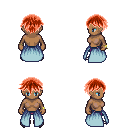
a pixel art fantasy rpg character, female body template, human, dark skin, overskirt, magenta pants, red short bangs hairstyle, bracelets, metal boots, four views (front, back, left, right), 2x2 character sprite sheet, small pixel art, hard edges, no anti-aliasing